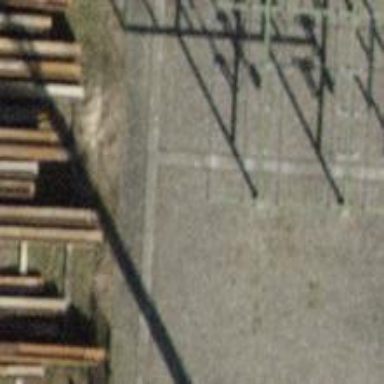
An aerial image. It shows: Insulator used in power systems.